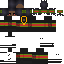
A male human skin with dark skin, wearing brown bald dressed in a black hoodie and black pants, featuring a closed mouth.